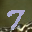
Label: 7